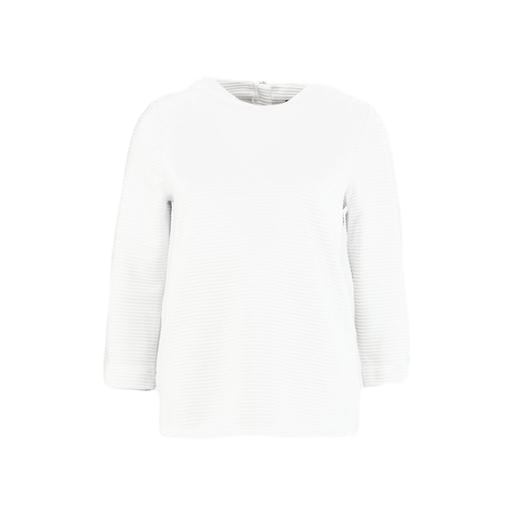
white three-quarter-sleeve top only macy, white plus size mock-neck top only macy, white jumper, white background